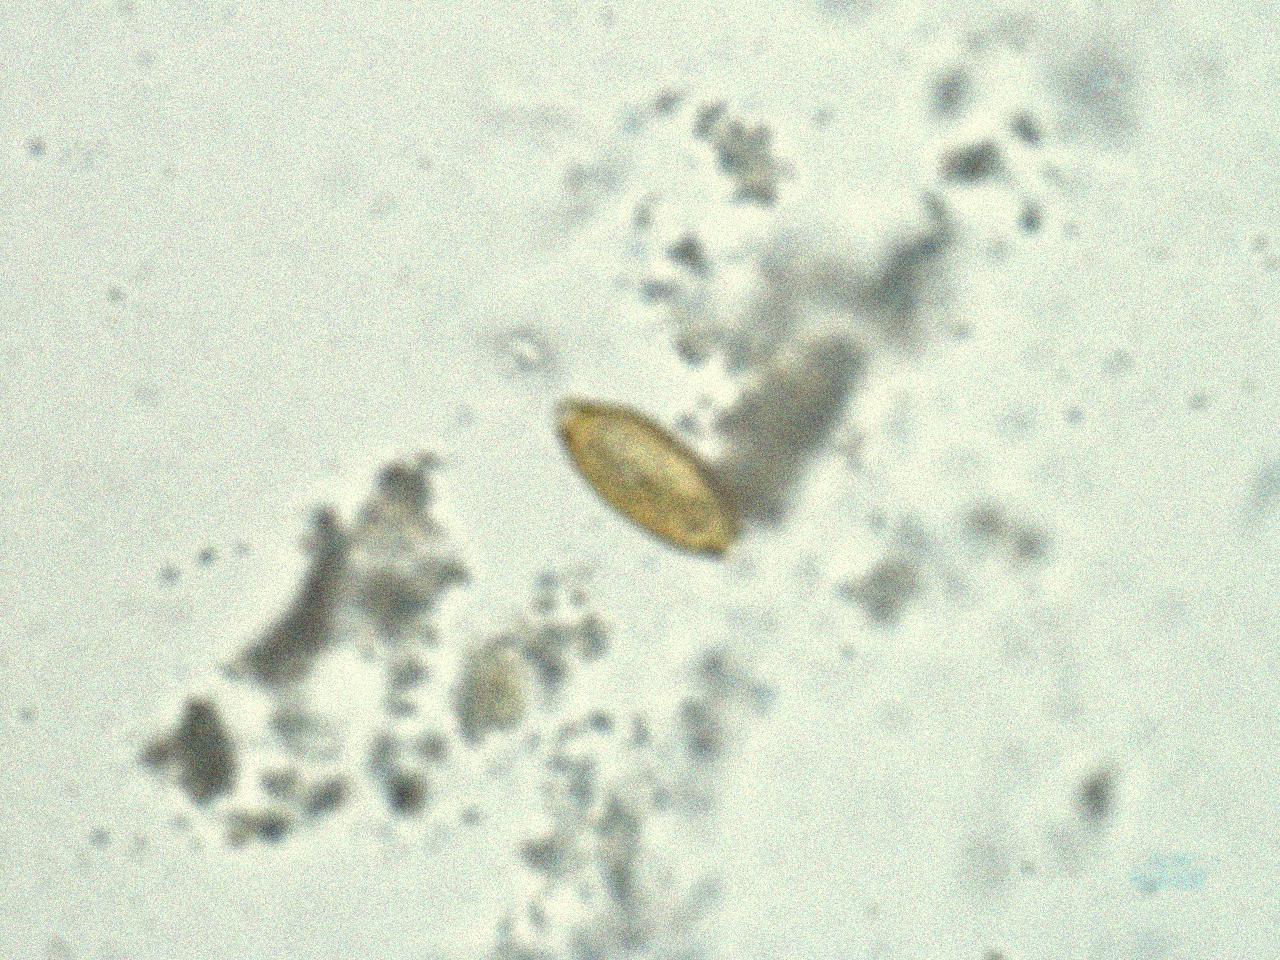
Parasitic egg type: Trichuris trichiura